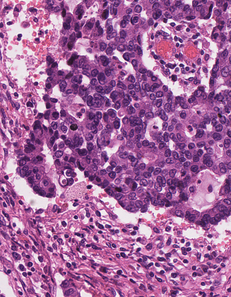
Tumor epithelial tissue: yes
Tumor-associated stroma tissue: yes
Normal tissue: no